Field crop: maize
Growth stage: 1
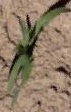
Species: maize